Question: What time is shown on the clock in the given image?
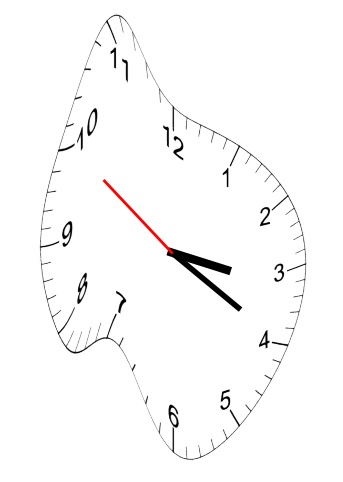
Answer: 03:19:50